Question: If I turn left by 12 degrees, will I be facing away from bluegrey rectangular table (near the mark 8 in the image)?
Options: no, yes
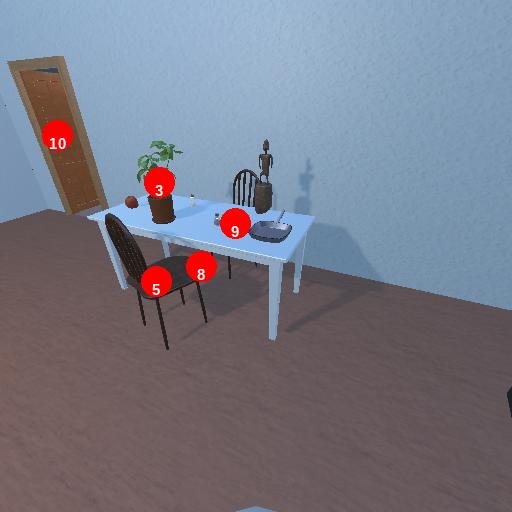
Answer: no